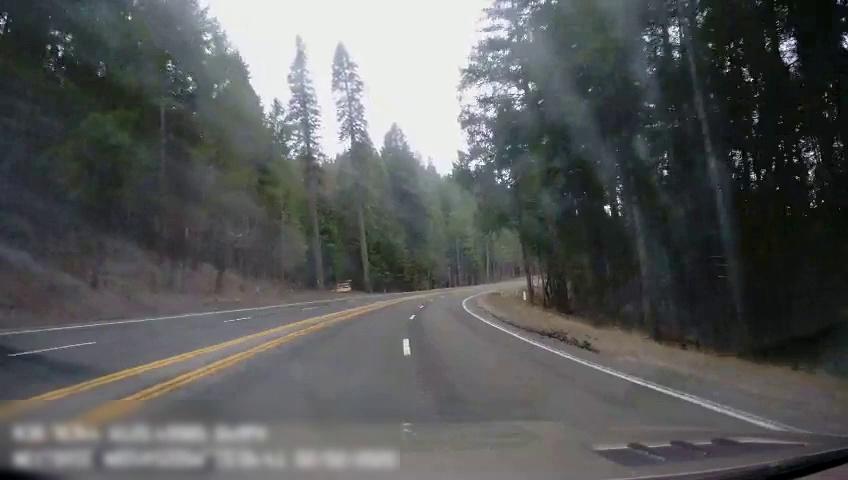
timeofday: Day
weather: Cloudy
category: Drivable Space
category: Lanes | Alternate Lane
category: Lanes | Alternate Lane
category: Lanes | Alternate Lane
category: Lanes | Current Lane
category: Lanes | Current Lane
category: Lanes | Alternate Lane